Field crop: tomato
Growth stage: 1
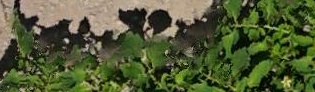
Species: tomato